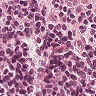
Metastatic tissue present: no